Platform: macOS
Application: Arc Browser
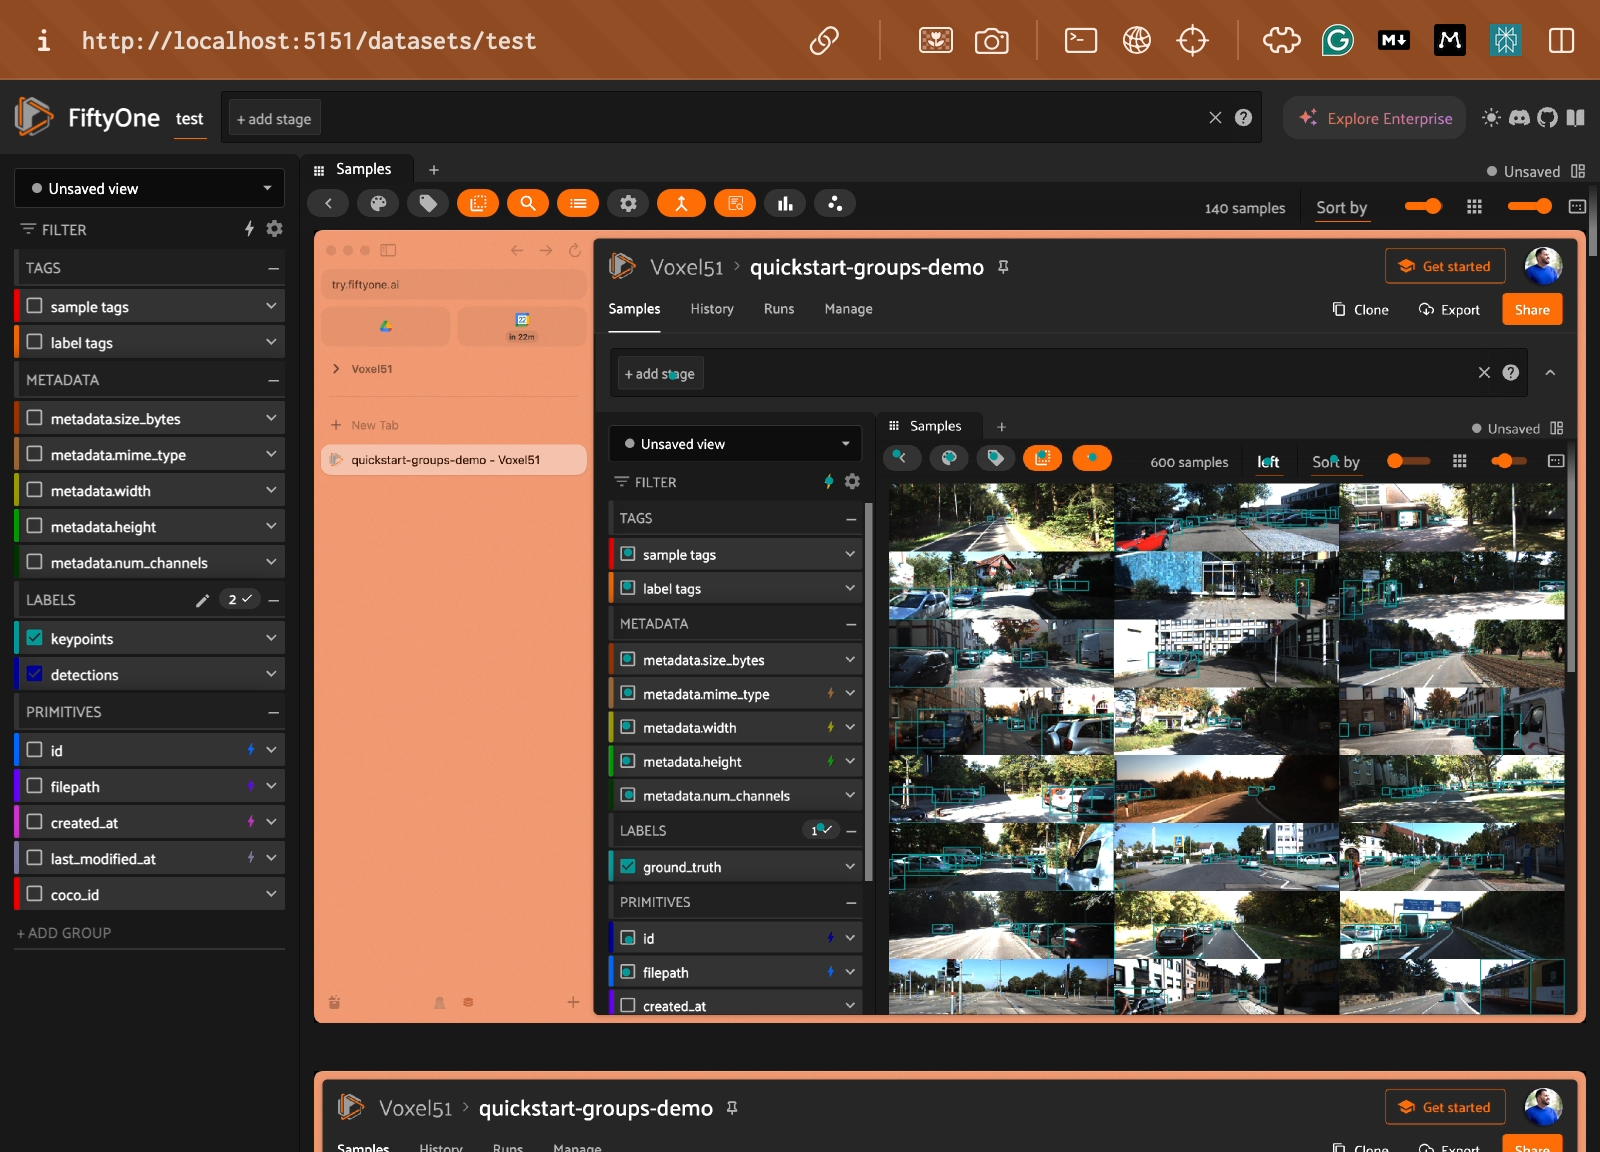
task_description: Open color settings menu
action_type: click
element_info: Icon
steps_since_start: 1